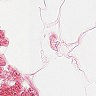
Metastatic tissue present: no